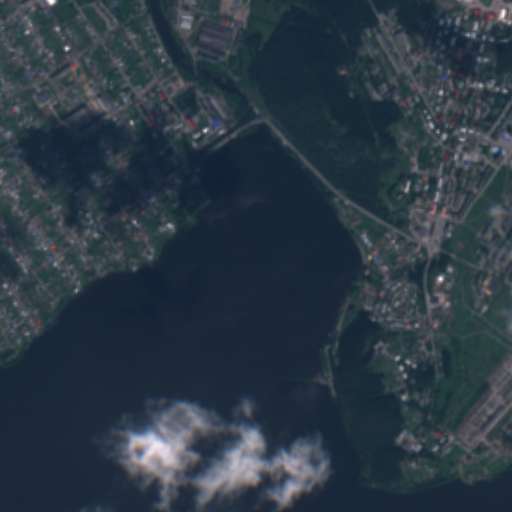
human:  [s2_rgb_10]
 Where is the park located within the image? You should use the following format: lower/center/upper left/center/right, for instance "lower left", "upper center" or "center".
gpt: The park is located in the upper right of the image.
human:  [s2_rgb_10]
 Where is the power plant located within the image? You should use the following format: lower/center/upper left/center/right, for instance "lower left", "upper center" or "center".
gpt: The power plant is located in the lower right of the image.
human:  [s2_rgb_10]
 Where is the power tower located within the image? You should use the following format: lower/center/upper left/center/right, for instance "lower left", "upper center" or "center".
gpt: The power tower is located in the lower right of the image.
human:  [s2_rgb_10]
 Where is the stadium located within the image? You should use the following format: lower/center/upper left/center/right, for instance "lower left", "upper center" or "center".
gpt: The stadium is located in the upper right of the image.
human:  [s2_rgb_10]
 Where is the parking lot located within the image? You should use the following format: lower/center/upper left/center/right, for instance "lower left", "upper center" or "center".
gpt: There is no parking lot in the image.